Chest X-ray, PA view. Patient: 34 years old, sex M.
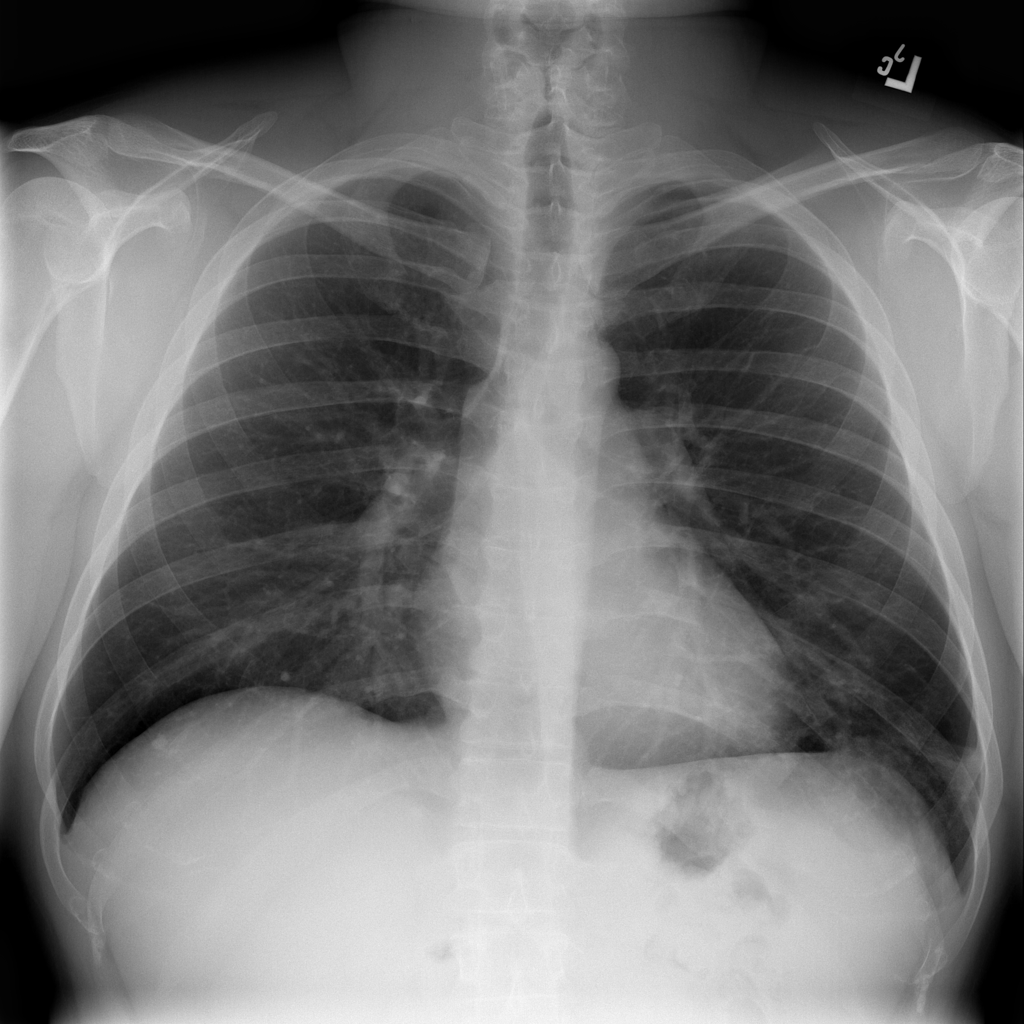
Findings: Infiltration